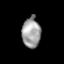
Tissue: prostate
Cell type: T cells
Senescence score: 0.7163
Nuclear area (px): 551
Mean DAPI intensity: 158.612